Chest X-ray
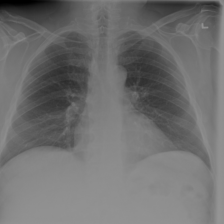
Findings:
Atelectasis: negative
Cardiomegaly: negative
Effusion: negative
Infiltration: negative
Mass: negative
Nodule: negative
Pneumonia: negative
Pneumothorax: negative
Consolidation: negative
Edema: negative
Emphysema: negative
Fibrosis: negative
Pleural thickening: negative
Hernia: negative